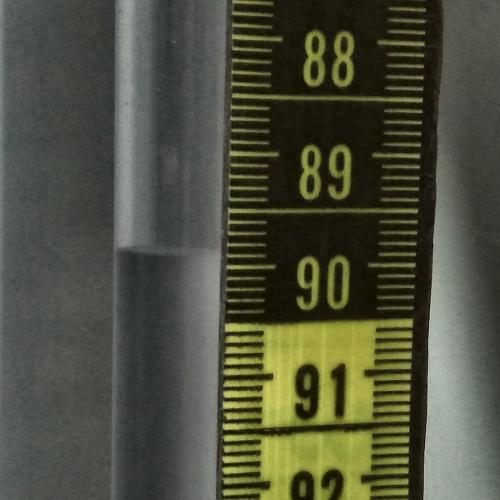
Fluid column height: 89.9 cm